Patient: sex F, age 68
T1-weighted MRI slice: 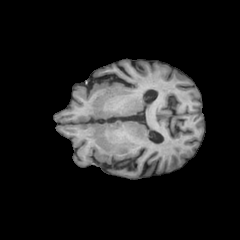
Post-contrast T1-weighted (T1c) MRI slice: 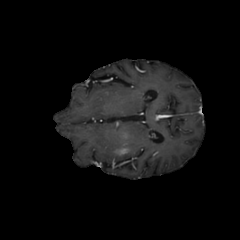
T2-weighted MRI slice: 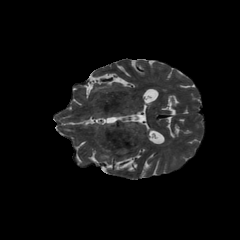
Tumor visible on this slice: yes
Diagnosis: Glioblastoma, IDH-wildtype
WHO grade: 4